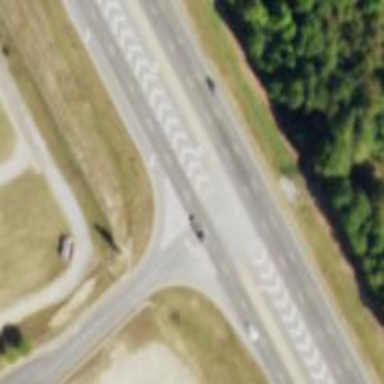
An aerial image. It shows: Asphalt trunk link road.